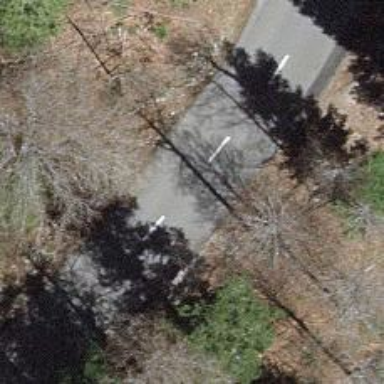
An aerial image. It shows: Unclassified road with asphalt surface.